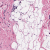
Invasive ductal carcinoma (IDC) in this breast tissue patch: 0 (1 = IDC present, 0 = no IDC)